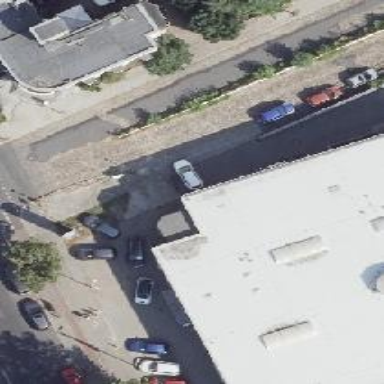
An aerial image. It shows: There is parking obstacle present.